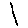
Label: line